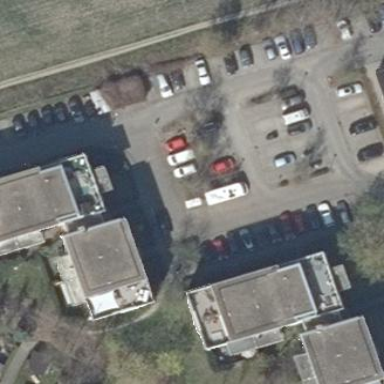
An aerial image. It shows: Parking area with surface.